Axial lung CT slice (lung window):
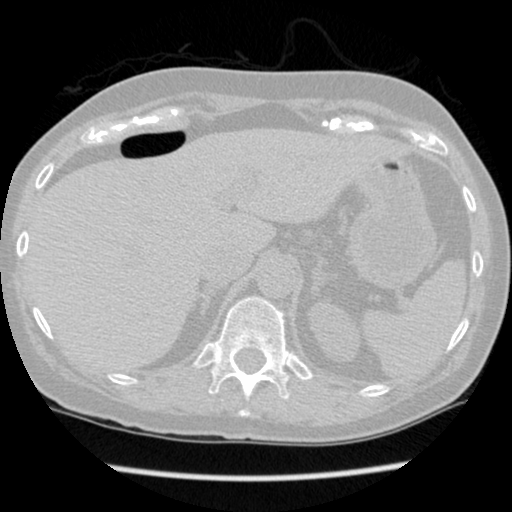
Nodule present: no